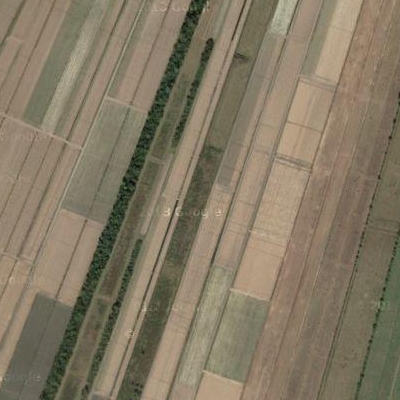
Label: bField